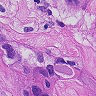
Metastatic tissue present: yes